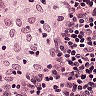
Metastatic tissue present: no